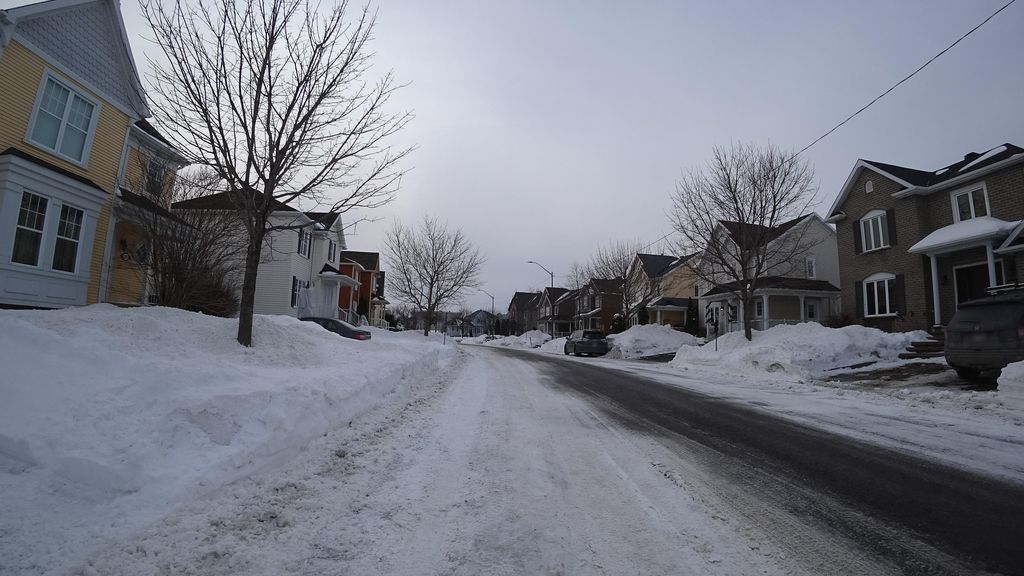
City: quebec_city